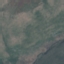
Label: HerbaceousVegetation